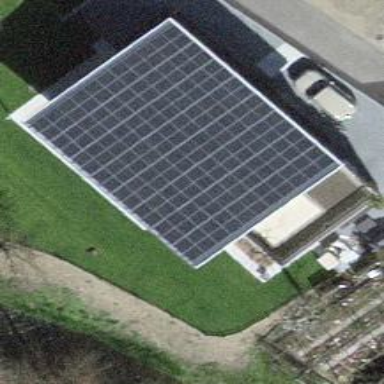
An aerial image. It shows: Solar power generator using photovoltaic method with solar photovoltaic panel types.